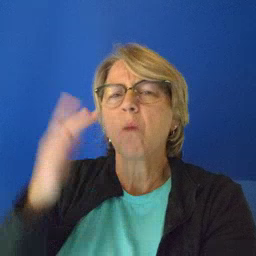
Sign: on